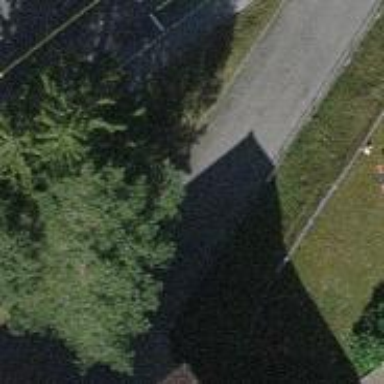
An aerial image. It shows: Urban tree with evergreen needle-leaved foliage.